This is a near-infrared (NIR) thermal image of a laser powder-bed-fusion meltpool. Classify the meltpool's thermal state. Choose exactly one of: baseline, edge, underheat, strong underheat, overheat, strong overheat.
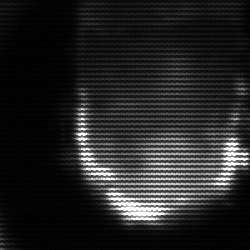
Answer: baseline